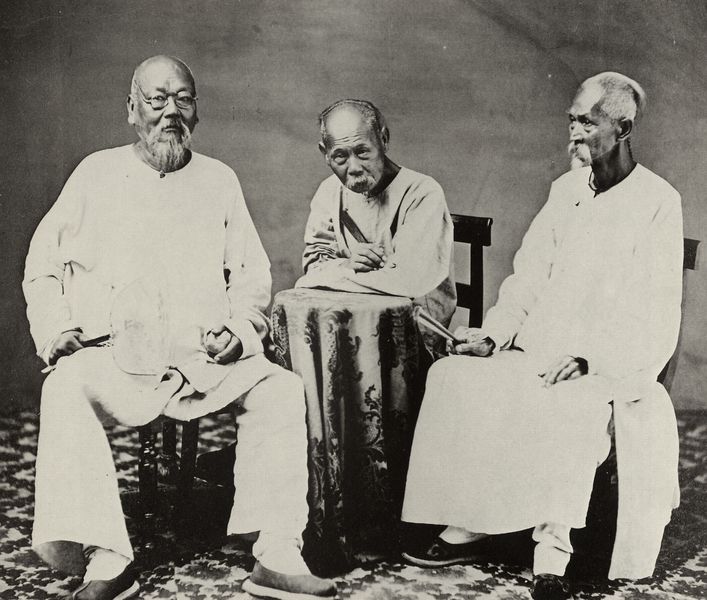
Titel: Alte Herren aus Kanton in Sommerkleidung
Künstler: Chinesischer Photograph
Schlagwörter: blätter, gruppe, mann, weiß, sitzen, grau, köpfe, männer, raum, schwarz, stuhl, stühle, tisch, blick, fächer, teppich, alt, anzug, bart, bärte, hose, schnurrbart, wand, alte, blicke, kleidung, mensch, gelehrte, hände, portrait, porträt, tischdecke, tischtuch, boden, gewand, mantel, sitzend, decke, drei, familie, gewänder, personen, frontal, rund, japan, lehne, sitz, schuhe, hosen, moderne, drei männer, glatze, starr, stuhllehne, tischchen, fecher, foto, fotografie, religion, asien, schwarz weiss, brille, asiatisch, kittel, herrscher, schuh, gruppenbild, photo, chinesisch, china, wnad, brüder, fotographie, weise, asia, chinese, gatze, chinesen, asiaten, japaner, shogun, stuhl stühle, schinesen, 1900, emänner, menschenbild, gächer, shoyun, idnien